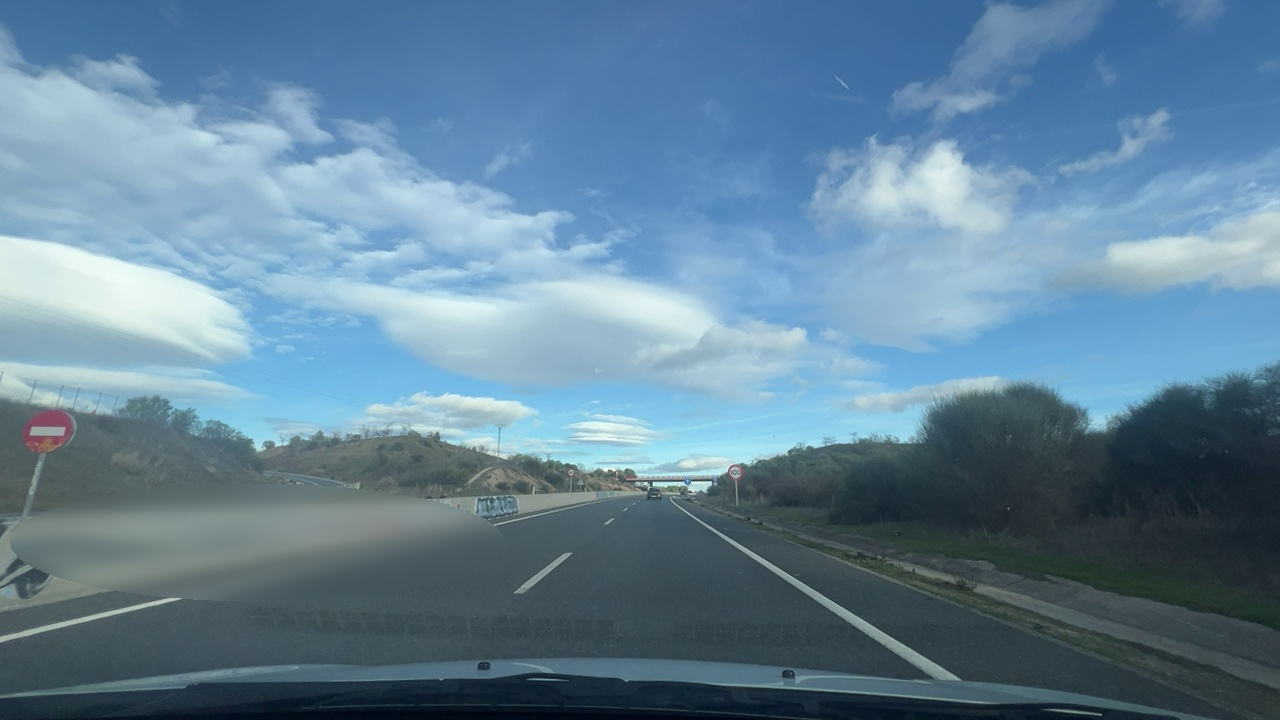
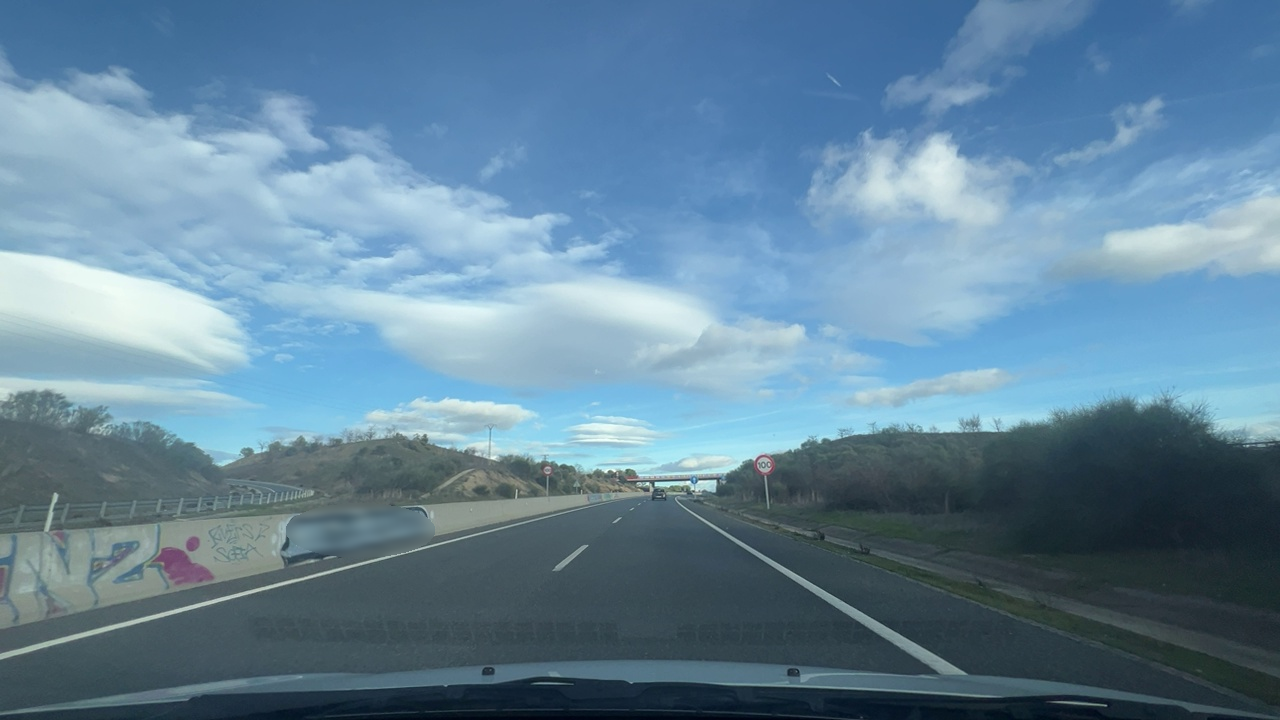
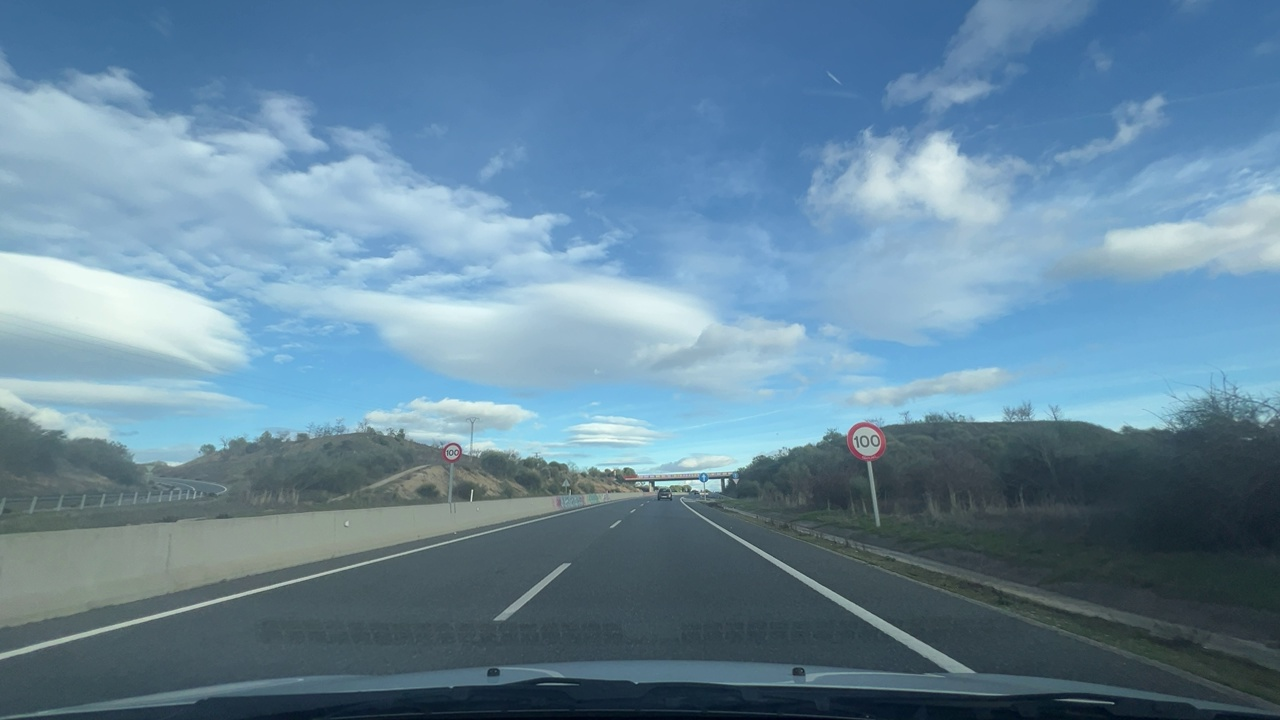
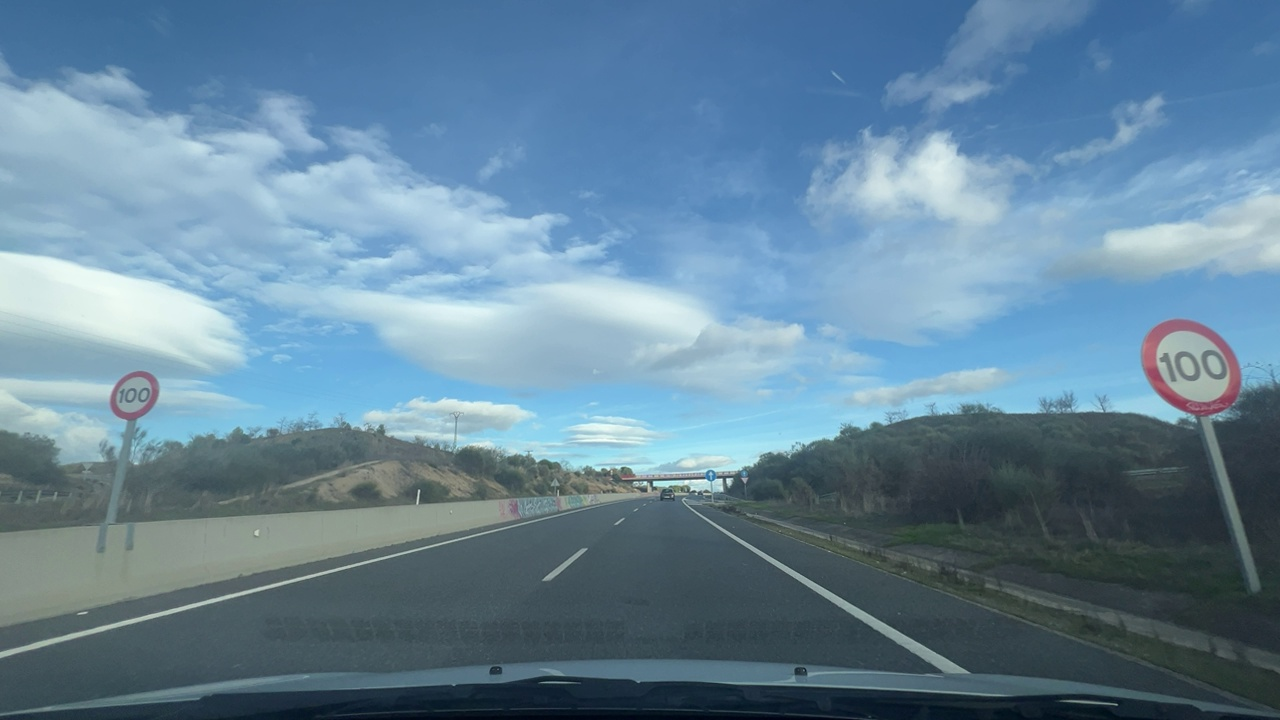
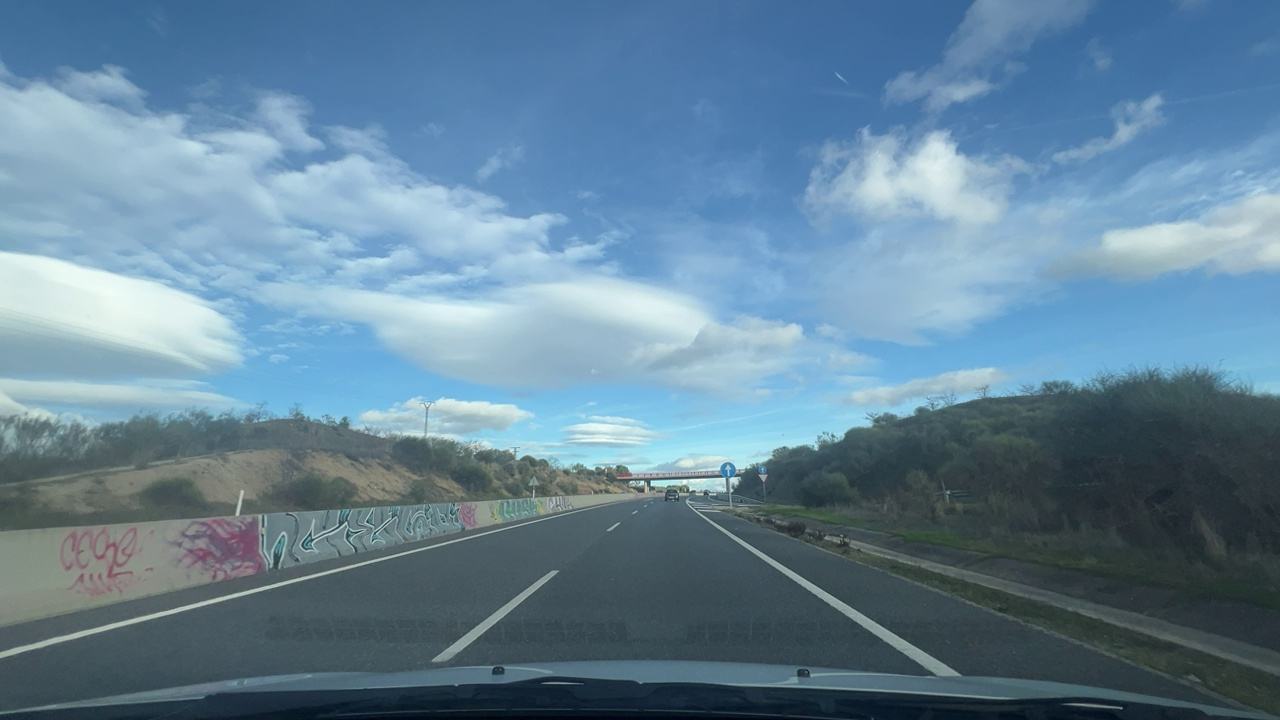
Situation: Speed limit adaptation
Question: Are multiple speed limit signs with different values visible?
Answer: No
Reasoning: There is no evidence of multiple speed limit signs with varying values; only one or none is visible.

Situation: Speed limit adaptation
Question: Is there a speed limit sign regulating the ego lane?
Answer: Yes
Reasoning: A speed limit sign is positioned in a way that clearly applies to the ego vehicle’s direction of travel.

Situation: Speed limit adaptation
Question: What speed value is displayed on the visible speed limit sign?
Answer: 100
Reasoning: The sign ahead shows an “100” marking, indicating the allowed speed is 100 km/h.

Situation: Speed limit adaptation
Question: Is the ego vehicle traveling on a highway?
Answer: No
Reasoning: The surroundings and road structure suggest a high-speed roadway consistent with a highway.

Situation: Speed limit adaptation
Question: Is the ego vehicle entering or exiting a highway?
Answer: No
Reasoning: There are no visible indicators of a highway transition such as ramps or merging lanes.

Situation: Speed limit adaptation
Question: Are speed bumps, crosswalks, or construction-related obstacles present in the ego lane?
Answer: No
Reasoning: The driving lane is unobstructed, with no visible traffic calming measures or construction elements.